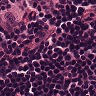
Metastatic tissue present: yes